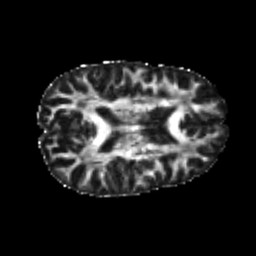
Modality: FA
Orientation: axial
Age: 22
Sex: male
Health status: healthy
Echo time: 0.074 s